Question: I want to remove 'UIView' from screen after user tap something except that view. (to visualize it for you I will upload sketch of my view)

And I want to remove blue 'UIView' after user tap on something except buttons in this view. What should I use?
EDIT:
In blue 'UIView' are two buttons and I want to remove that view when user tap on background image
I did what @yerpy told me to do but it isn't working.
'''
func test(gestureRecognizer: UITapGestureRecognizer) {
print("test")
}
func setUpBackgroundImageView() {
self.view.addSubview(backgroundImageView)
backgroundImageView.widthAnchor.constraint(equalTo: view.widthAnchor).isActive = true
backgroundImageView.heightAnchor.constraint(equalTo: view.heightAnchor).isActive = true
backgroundImageView.centerXAnchor.constraint(equalTo: view.centerXAnchor).isActive = true
backgroundImageView.centerYAnchor.constraint(equalTo: view.centerYAnchor).isActive = true
let tap = UITapGestureRecognizer(target: self, action: #selector(test(gestureRecognizer:)))
backgroundImageView.addGestureRecognizer(tap)
tap.delegate = self
}
'''
And I also add 'shouldReceiveTouch' function to 'UIGestureRecognizerDelegate'. What am I doing wrong?
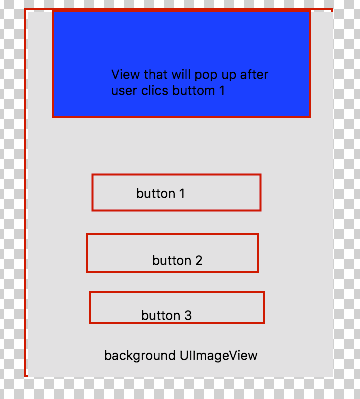
Answer: Add 'UIGestureRecognizer' to the 'super view' :
As you said you have image view as a background.
'''
let tapRecognizer = UITapGestureRecognizer(target: self, action: #selector(tapped(gestureRecognizer:)))
imageView.addGestureRecognizer(tapRecognizer)
tapRecognizer.delegate = self
'''
Adding target action :
'''
func tapped(gestureRecognizer: UITapGestureRecognizer) {
// Remove the blue view.
}
'''
And then inside 'UITapGestureRecognizerDelegate' :
'''
extension ViewController : UIGestureRecognizerDelegate {
func gestureRecognizer(_ gestureRecognizer: UIGestureRecognizer, shouldReceive touch: UITouch) -> Bool {
if touch.view!.superview!.superclass! .isSubclass(of: UIButton.self) {
return false
}
return true
}
}
'''
Hope it helps !
Make sure that user can touch on the 'view' by enabling : 'self.view.userInteractionEnabled = true'